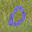
Label: 0